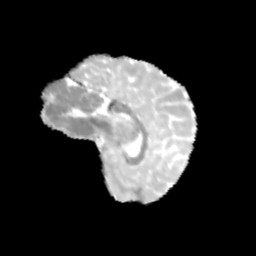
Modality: MD
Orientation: sagittal
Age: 11
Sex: female
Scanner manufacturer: siemens
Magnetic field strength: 3 T
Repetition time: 3.8 s
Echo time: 0.07 s